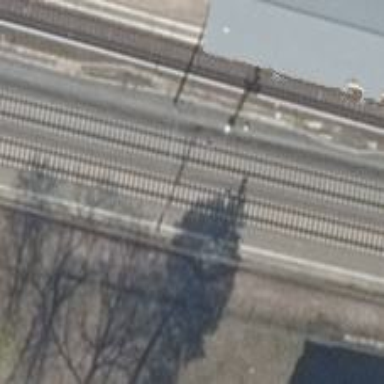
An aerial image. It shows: Railway signal.